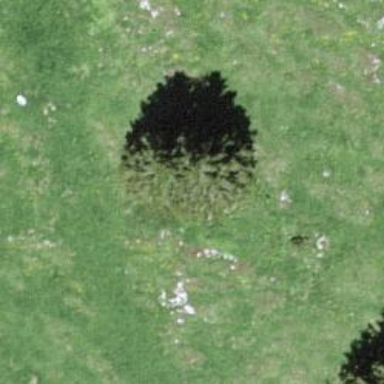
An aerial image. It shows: Beautiful tree in nature.